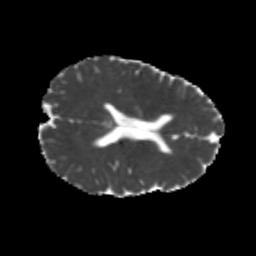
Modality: MD
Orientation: axial
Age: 24
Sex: male
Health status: healthy
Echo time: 0.074 s